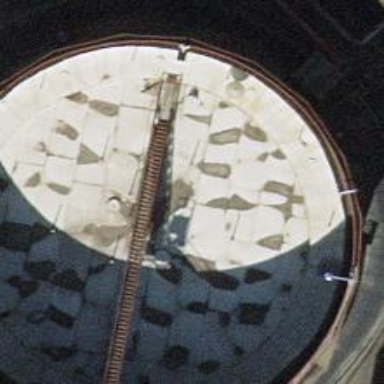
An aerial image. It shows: Industrial building housing storage tank.